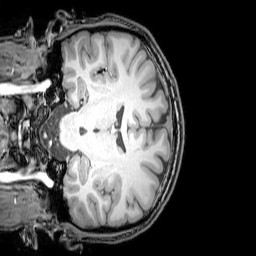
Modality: T1w
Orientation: coronal
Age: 25
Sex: male
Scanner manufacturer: philips
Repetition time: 0.008239 s
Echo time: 0.00383 s